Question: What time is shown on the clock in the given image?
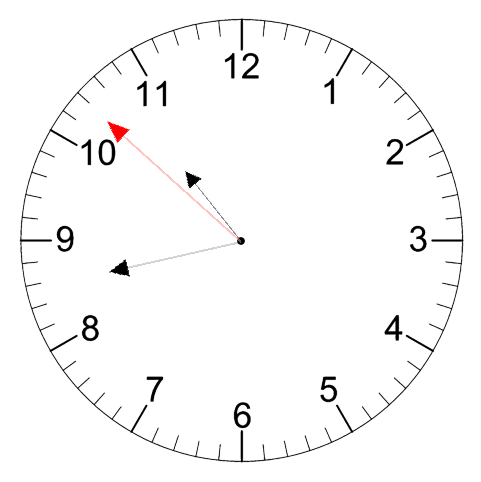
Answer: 10:42:52